Question: Thank you in advance.
I'm struggling with this layout.
'''
<article>
<section class="content">1</section>
<aside class="ads">2</aside>
<section class="comments">3</section>
</article>
'''
At full width i want the comments to sit directly under the main-content and aside to the left.
but on a mobile I want the comments to be at the bottom the page, ads in the middle.

Maybe I'm on the wrong track with flexbox? the problem I have using float is that if the aside is longer than the content the comments get pushed far down the page.
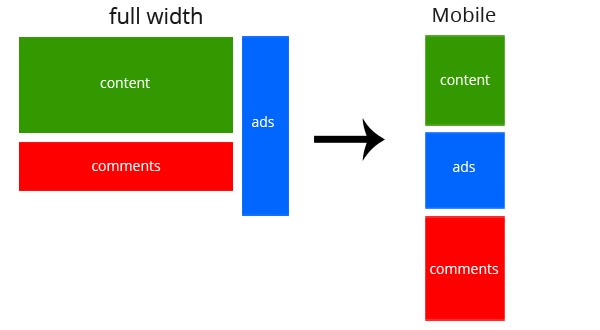
Answer: Try this example CSS.
'''
<article>
<section class="content">1</section>
<aside class="ads">2</aside>
<section class="comments">3</section>
</article>
'''
'''
article{width:870px; margin:0 auto;}
.content{background-color:#0C0; float:left; width:700px; min-height:300px; margin:0 0 10px;}
.ads{background-color:#06F; width:150px; float:right; min-height:450px; margin:0 0 10px;}
.comments{background-color:#F00; float:left; width:700px; min-height:150px;}
'''
'''
article{width:100%;}
.content{float:none; width:auto; }
.ads{width:150px; float:right; min-height:450px; margin:0 0 10px;}
.comments{float:none; width:auto; }
'''